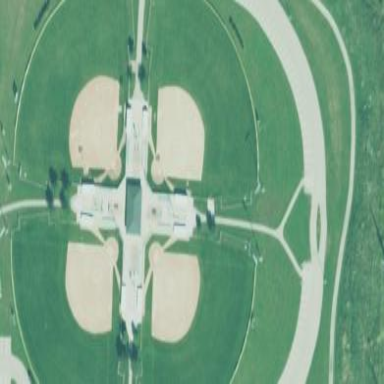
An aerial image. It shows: Softball pitch for leisure sports.